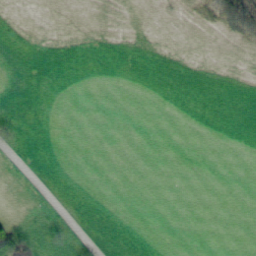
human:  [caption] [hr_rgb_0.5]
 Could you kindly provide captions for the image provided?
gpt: A part of a golf course with green turfs and trees .

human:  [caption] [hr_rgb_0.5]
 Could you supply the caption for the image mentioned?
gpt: This is a part of a golf course with green turfs and some trees .

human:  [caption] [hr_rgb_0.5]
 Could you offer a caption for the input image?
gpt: There are turfs and some trees in the golf course .

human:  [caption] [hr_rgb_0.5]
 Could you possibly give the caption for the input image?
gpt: A part of a golf course with green turfs and some trees .

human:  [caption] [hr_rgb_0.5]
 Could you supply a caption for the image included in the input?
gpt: Green turfs and some trees in the golf course .